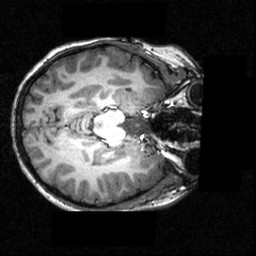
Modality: T1w
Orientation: axial
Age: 19
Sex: female
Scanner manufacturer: siemens
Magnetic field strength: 3.951 T
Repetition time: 1.5 s
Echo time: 0.00335 s